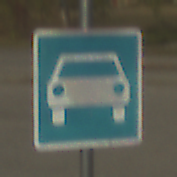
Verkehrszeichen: Kraftfahrstrasse
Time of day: MorningAfternoon
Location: Outdoor (RoadRail)
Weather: PartlyCloudy
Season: NotSpecified
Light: Natural